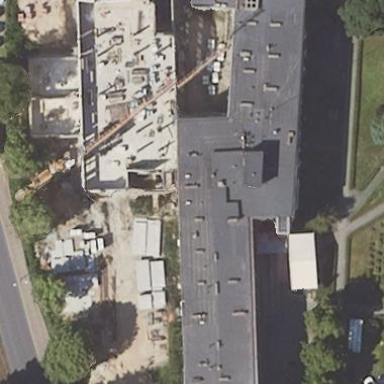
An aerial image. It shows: Hospital building.